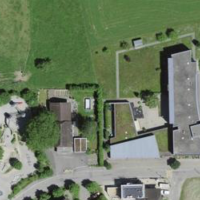
EUNIS habitat code: 54
Species observed at this site:
Juglans regia